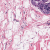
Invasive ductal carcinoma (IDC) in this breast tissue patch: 0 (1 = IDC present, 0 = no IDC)